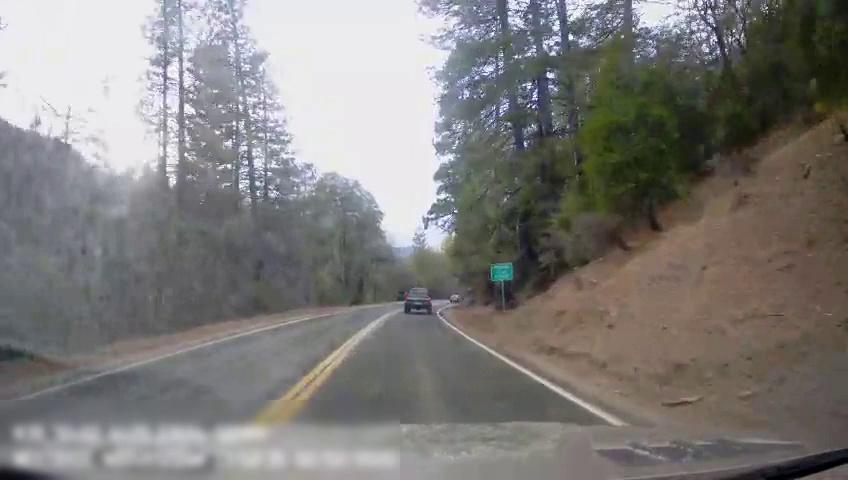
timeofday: Day
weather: Sunny
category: Drivable Space
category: Vehicles | SUV
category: Vehicles | Truck
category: Lanes | Current Lane
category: Lanes | Opposite Lane
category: Lanes | Opposite Lane
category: Lanes | Opposite Lane
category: Traffic | Signs